Question: I want to create an effect in 'jquery'/ 'javascript' so that the play button in the image grows to some size then shrinks back suddenly with a bouncy/pulsating effect.

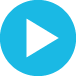
Answer: This can be done easily with CSS3 animations.
---
'''
<div class="container">
<div class="myButton">
<a class="myButton">
<img src="http://i.stack.imgur.com/FcuEp.png" alt="" />
</a>
</div>
</div>
'''
'''
.container {
width: 100%;
padding: 100px;
text-align: center;
}
@-webkit-keyframes zoomout {
from { -webkit-transform: none; }
50% { -webkit-transform: scale(1.5); }
to { -webkit-transform: none; }
}
@keyframes zoomout {
from { transform: none; }
50% { transform: scale(1.5); }
to { transform: none; }
}
.myButton:hover {
-webkit-animation: zoomout 1s;
animation: zoomout 1s;
}
'''
<URL>
---
'''
.container {
width: 100%;
padding: 100px;
text-align: center;
}
@-webkit-keyframes zoomout {
50% {
-webkit-transform: scale3d(1, 1, 1);
}
65% {
-webkit-transform: scale3d(1.2, 1.2, 1.2);
}
75% {
-webkit-transform: scale3d(1.35, 1.35, 1.35);
}
80% {
-webkit-transform: scale3d(1.35, 1.35, 1.35);
}
95% {
-webkit-transform: scale3d(.8, .8, .8);
}
}
@keyframes zoomout {
50% {
transform: scale3d(1, 1, 1);
}
65% {
transform: scale3d(1.2, 1.2, 1.2);
}
75% {
transform: scale3d(1.35, 1.35, 1.35);
}
80% {
transform: scale3d(1.35, 1.35, 1.35);
}
95% {
transform: scale3d(.8, .8, .8);
}
}
.myButton:hover {
-webkit-animation: zoomout 1.5s;
animation: zoomout 1.5s;
}
'''
<URL>
---
You can tweak the scale and animation to your taste. :)